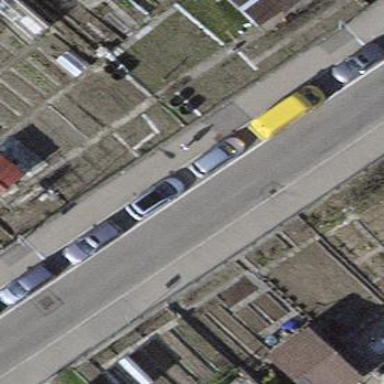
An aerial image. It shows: Parking lane area.